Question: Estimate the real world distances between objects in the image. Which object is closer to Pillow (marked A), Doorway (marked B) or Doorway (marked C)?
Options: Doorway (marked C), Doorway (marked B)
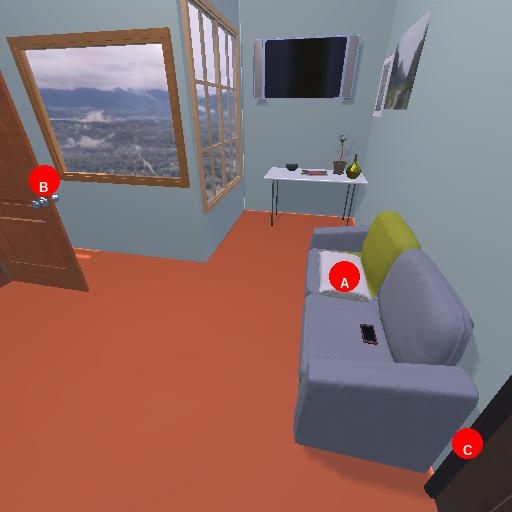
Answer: Doorway (marked C)